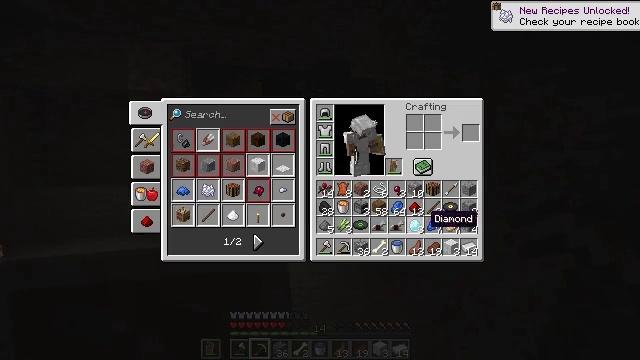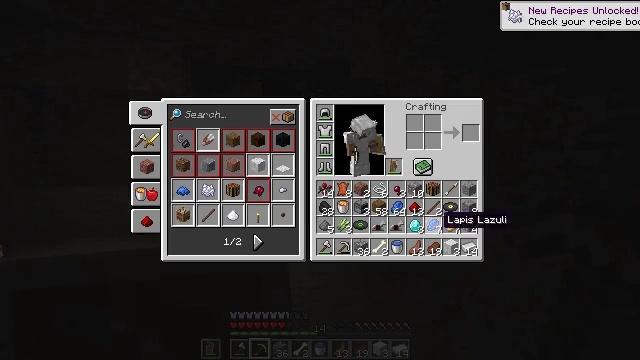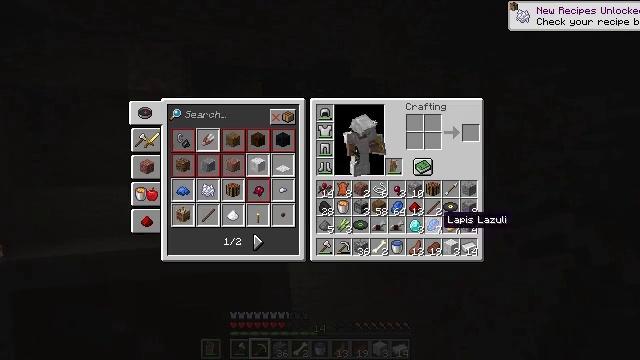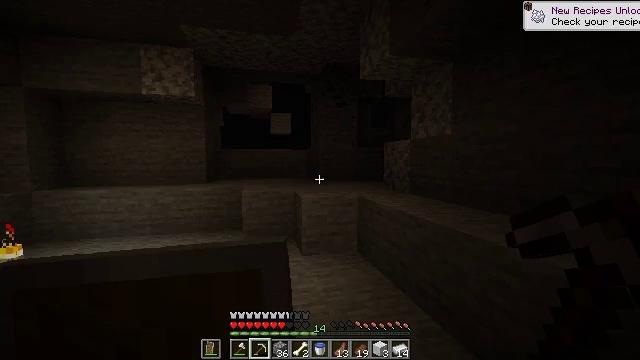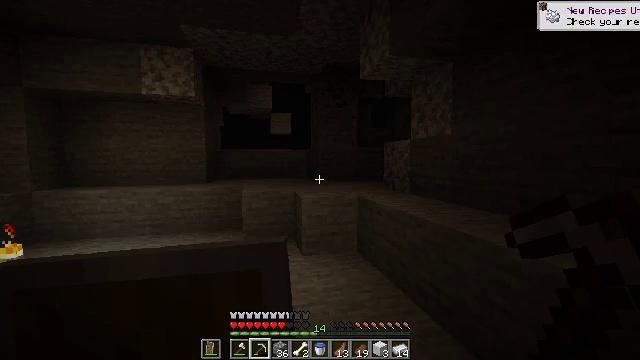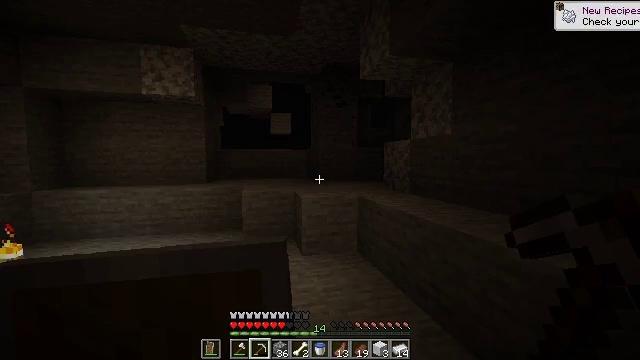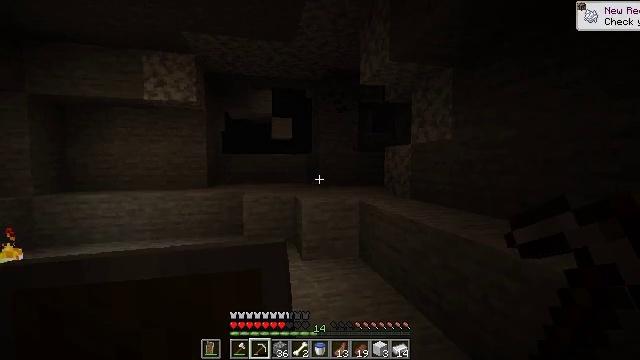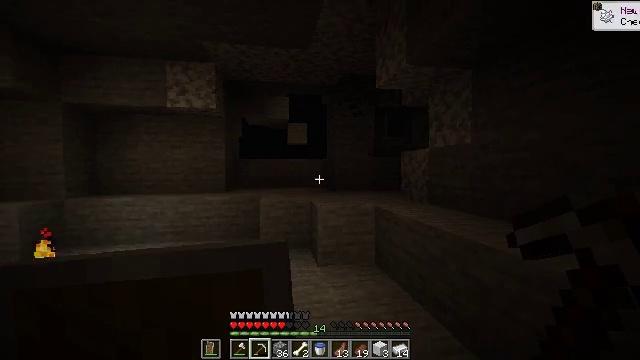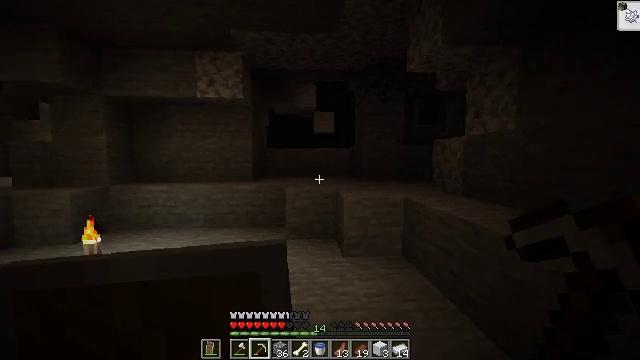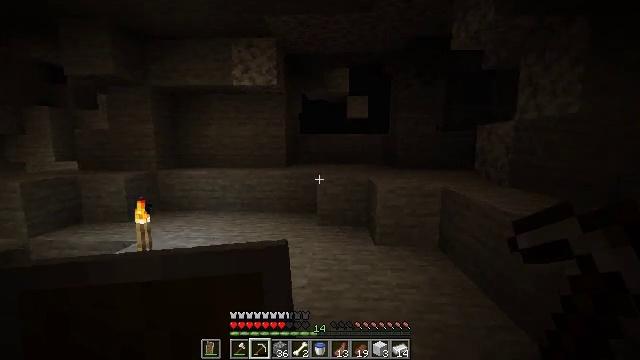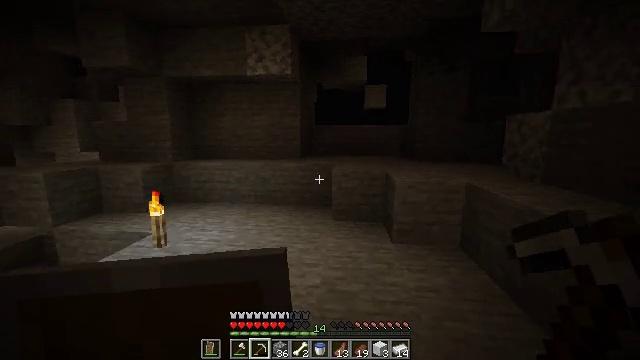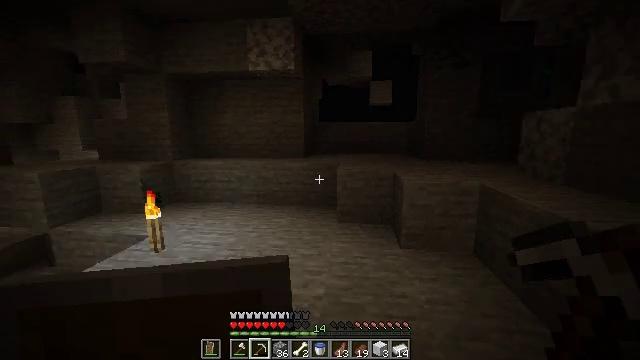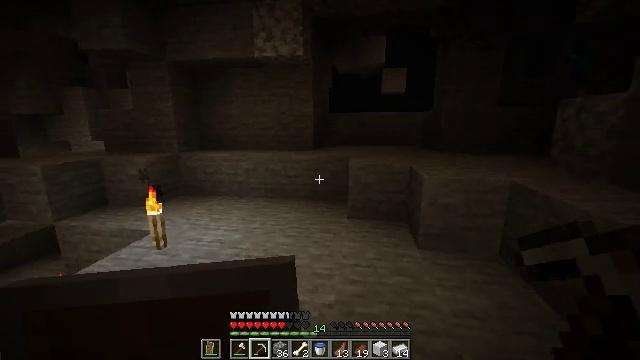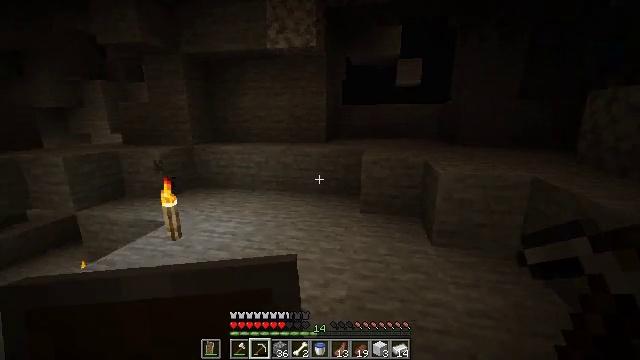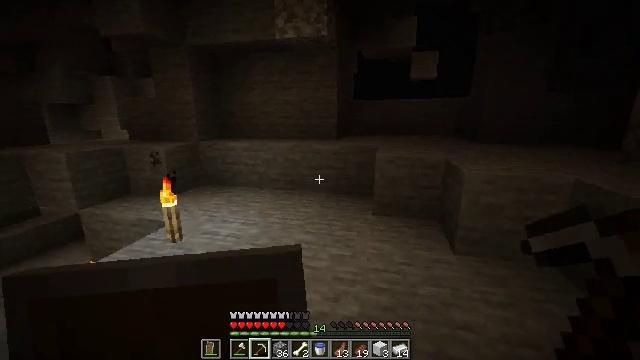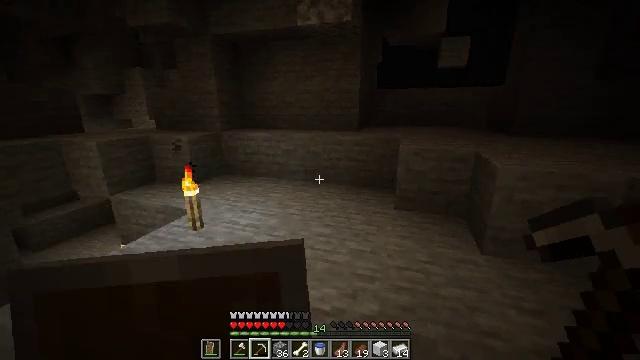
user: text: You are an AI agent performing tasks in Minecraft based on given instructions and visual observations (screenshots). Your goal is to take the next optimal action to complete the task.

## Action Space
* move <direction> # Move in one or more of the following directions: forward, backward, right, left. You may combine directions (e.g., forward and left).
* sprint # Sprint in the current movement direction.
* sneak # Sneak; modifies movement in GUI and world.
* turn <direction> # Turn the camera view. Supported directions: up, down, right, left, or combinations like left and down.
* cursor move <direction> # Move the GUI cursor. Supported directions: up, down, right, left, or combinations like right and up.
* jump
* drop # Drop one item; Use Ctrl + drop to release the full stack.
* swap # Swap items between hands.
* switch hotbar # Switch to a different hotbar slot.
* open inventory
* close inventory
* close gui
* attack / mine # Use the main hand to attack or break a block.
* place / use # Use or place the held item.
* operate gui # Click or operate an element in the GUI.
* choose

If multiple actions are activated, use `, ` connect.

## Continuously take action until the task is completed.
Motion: motion action
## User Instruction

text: Drop some sweet berries.
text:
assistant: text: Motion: cursor move right
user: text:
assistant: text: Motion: no_op
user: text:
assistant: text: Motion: cursor move left, close inventory
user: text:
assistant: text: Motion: close inventory
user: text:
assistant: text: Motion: close inventory
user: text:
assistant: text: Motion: turn up
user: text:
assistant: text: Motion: turn left and up
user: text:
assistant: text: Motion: move forward, turn left and down
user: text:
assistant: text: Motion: move forward, turn left and down
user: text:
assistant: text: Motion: move forward, turn left and down
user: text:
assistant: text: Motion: move forward
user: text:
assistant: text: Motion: move forward, turn left and down
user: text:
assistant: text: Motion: move forward, turn left and down
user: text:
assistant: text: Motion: move forward, turn left
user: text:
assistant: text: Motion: move forward, turn left and down
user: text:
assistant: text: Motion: move forward, turn left
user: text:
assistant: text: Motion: turn left
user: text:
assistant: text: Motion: no_op
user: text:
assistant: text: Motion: open inventory
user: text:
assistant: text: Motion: open inventory
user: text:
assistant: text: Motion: cursor move right, open inventory
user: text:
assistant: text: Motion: cursor move right
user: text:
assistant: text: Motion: cursor move right
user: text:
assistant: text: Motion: cursor move down
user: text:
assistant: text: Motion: cursor move down
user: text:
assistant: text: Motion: cursor move down
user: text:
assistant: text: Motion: no_op
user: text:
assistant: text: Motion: no_op
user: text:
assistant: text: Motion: no_op
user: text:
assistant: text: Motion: no_op